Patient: sex M, age 64
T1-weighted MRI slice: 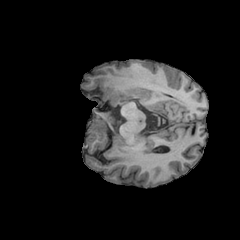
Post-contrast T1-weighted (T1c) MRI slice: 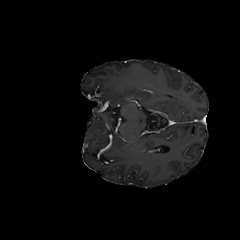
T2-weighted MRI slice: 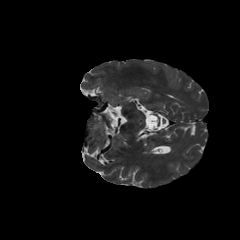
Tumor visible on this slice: no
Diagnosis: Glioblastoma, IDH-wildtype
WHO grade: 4